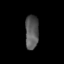
Tissue: lung
Cell type: Epithelial cells
Senescence score: 0.1498
Nuclear area (px): 444
Mean DAPI intensity: 89.104